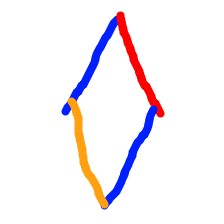
Shape: rhombus